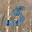
Label: 5